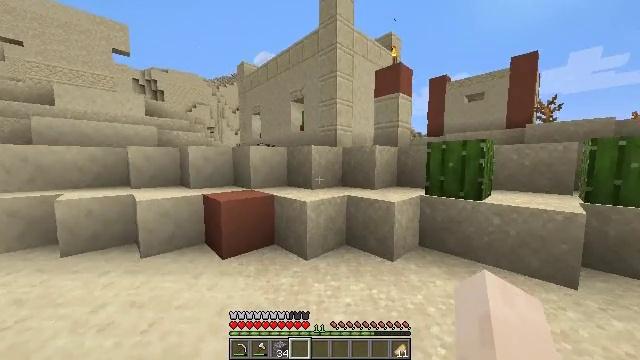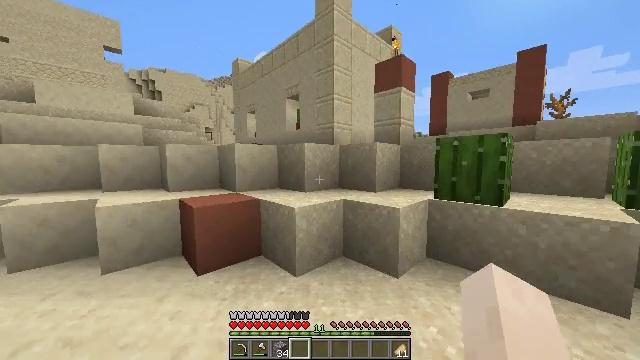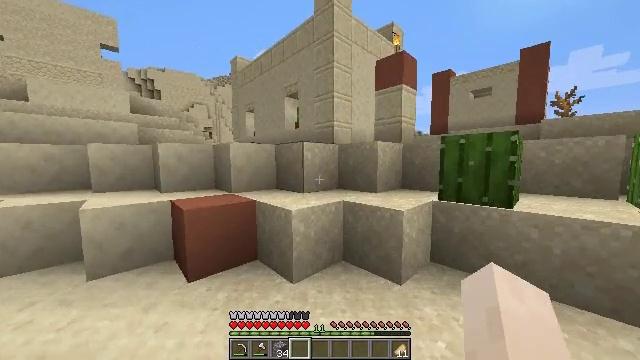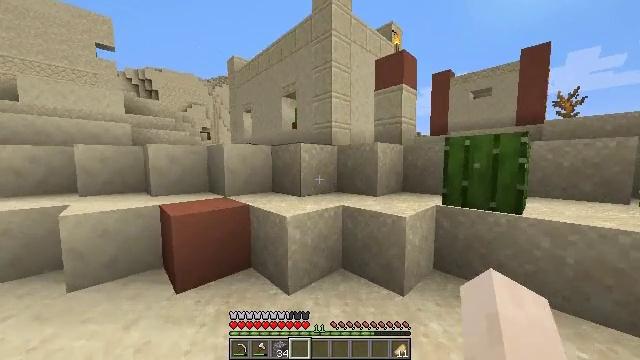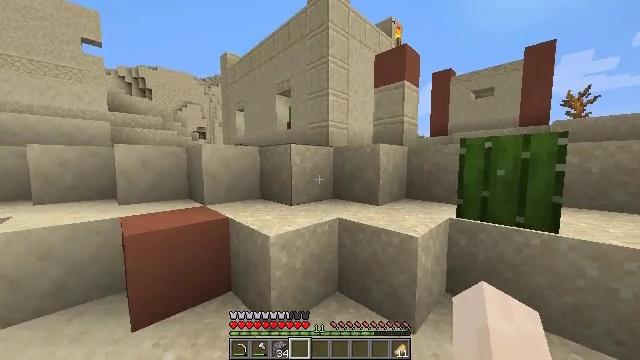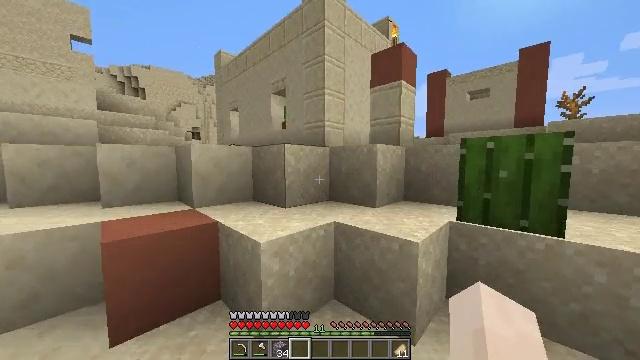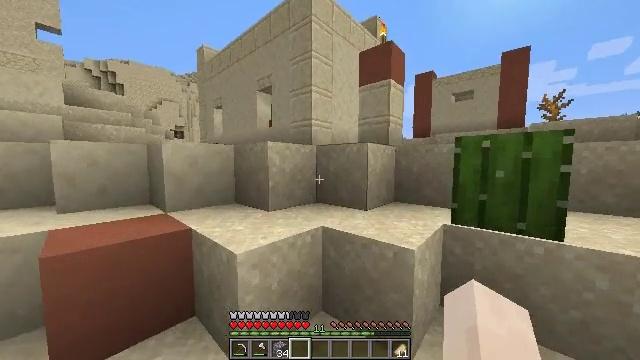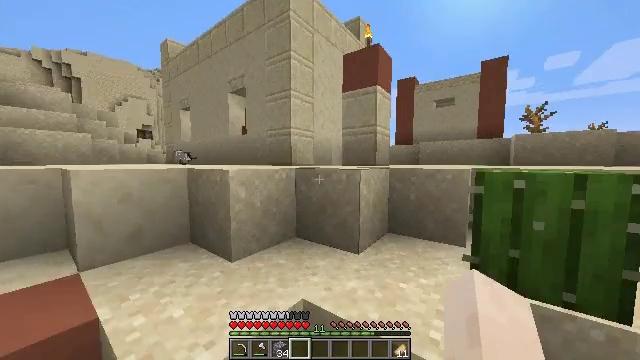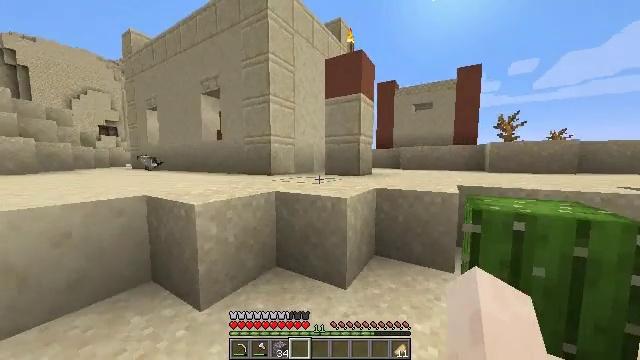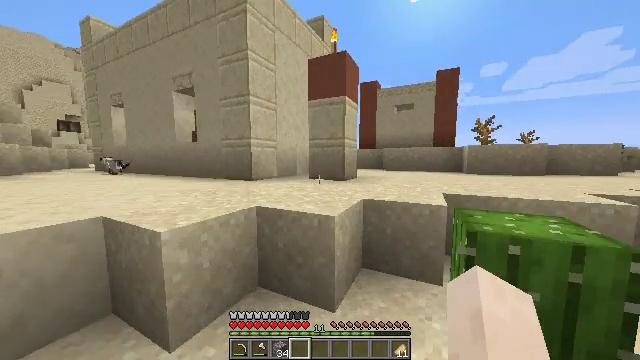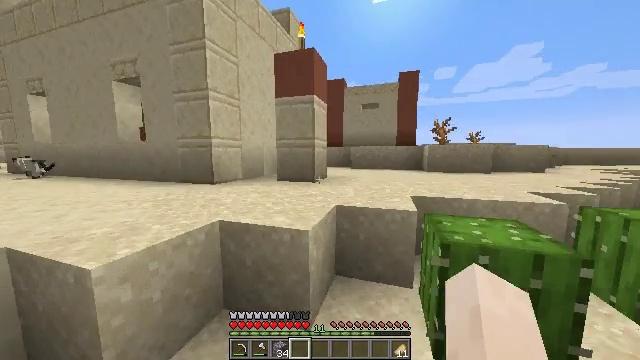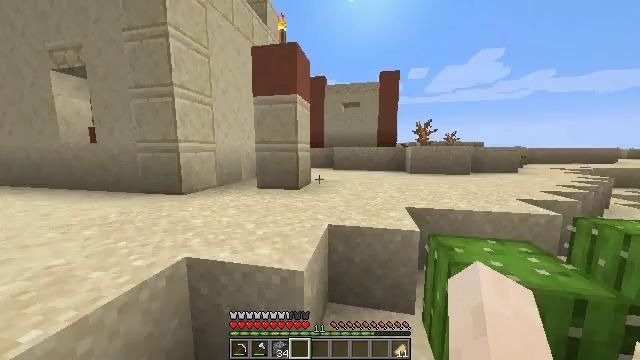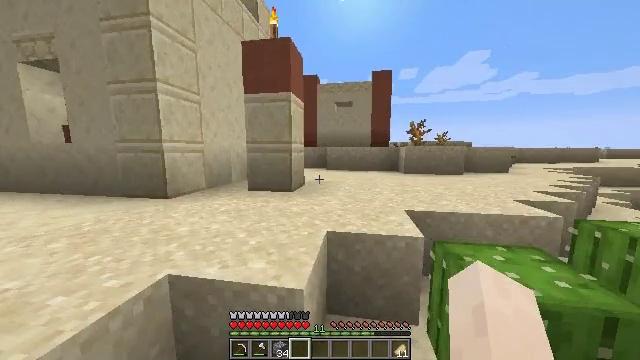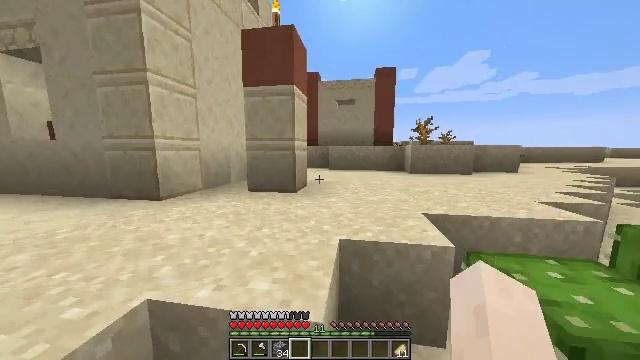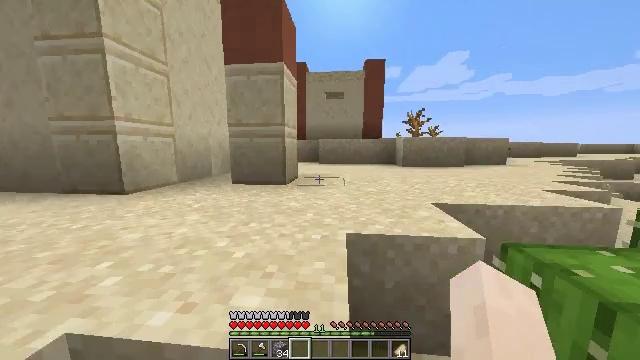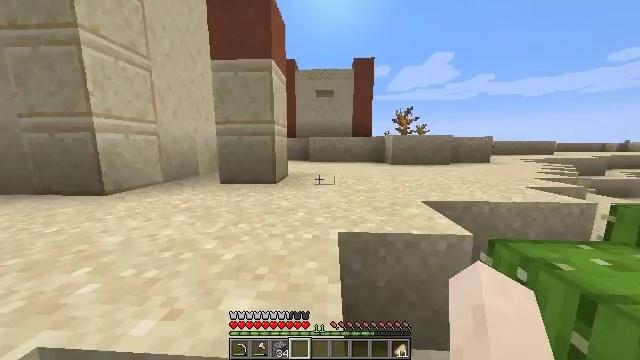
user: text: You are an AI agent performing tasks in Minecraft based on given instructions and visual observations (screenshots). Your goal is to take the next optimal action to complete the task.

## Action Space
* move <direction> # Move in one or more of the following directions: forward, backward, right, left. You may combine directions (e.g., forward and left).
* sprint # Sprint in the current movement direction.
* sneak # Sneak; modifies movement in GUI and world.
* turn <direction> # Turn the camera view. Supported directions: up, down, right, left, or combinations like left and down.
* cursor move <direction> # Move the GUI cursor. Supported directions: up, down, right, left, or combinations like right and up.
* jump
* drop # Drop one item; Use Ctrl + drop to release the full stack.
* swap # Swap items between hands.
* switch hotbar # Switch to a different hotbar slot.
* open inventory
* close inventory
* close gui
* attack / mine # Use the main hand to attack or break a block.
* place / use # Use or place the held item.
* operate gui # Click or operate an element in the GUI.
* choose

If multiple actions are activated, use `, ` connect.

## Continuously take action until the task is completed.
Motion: motion action
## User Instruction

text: Break the smooth sandstone to collect it.
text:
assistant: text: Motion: move forward, sprint
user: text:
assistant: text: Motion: move forward, sprint
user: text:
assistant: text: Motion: move forward, sprint
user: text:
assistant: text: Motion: move forward, sprint
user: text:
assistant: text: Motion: move forward, sprint, turn right
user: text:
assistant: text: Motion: move forward, sprint, turn right
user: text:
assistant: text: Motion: move forward, sprint, turn right, jump
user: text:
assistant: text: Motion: move forward, sprint, turn right, jump
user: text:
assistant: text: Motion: move forward, sprint, turn right, jump
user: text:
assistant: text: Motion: move forward, sprint, turn right and down, jump
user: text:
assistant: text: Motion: move forward, sprint, turn right
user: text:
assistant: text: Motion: move forward, sprint, turn right
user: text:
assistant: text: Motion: move forward, sprint
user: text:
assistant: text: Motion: move forward, sprint, turn right, jump
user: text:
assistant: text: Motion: move forward, sprint, turn right, jump
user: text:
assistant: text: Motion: move forward, sprint, turn right, jump
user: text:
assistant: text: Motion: move forward, sprint, turn right, jump
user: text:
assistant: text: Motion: move forward, sprint, jump
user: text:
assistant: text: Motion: move forward, sprint, jump
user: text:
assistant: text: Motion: move forward, sprint
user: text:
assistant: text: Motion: move forward, sprint, turn right and down
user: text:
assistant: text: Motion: move forward, sprint
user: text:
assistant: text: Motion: move forward, sprint
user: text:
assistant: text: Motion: move forward and move right, sprint
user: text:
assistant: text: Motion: move forward and move right, sprint
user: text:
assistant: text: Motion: move forward and move right, sprint, jump
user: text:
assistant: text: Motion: move forward and move right, sprint, jump
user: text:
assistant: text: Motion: move forward and move right, sprint, jump
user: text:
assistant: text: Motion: move forward and move right, sprint, jump
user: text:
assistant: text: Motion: move forward, sprint